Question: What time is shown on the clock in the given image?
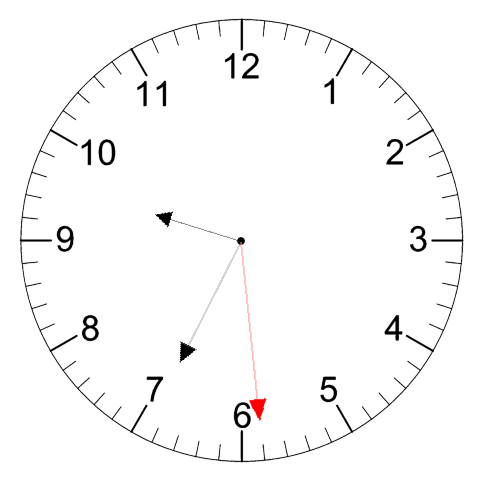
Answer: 09:34:29